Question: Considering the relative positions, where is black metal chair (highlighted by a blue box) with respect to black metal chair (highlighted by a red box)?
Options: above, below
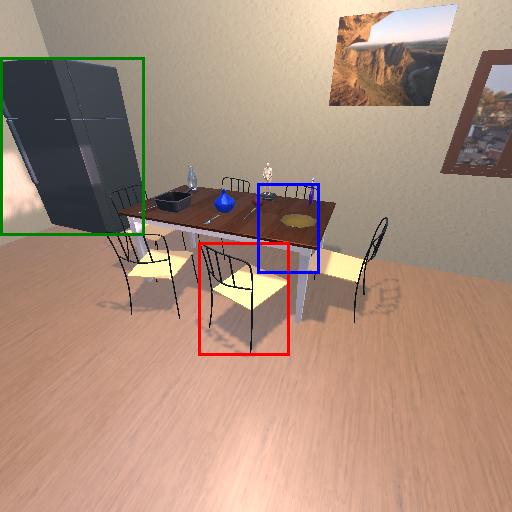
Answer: above